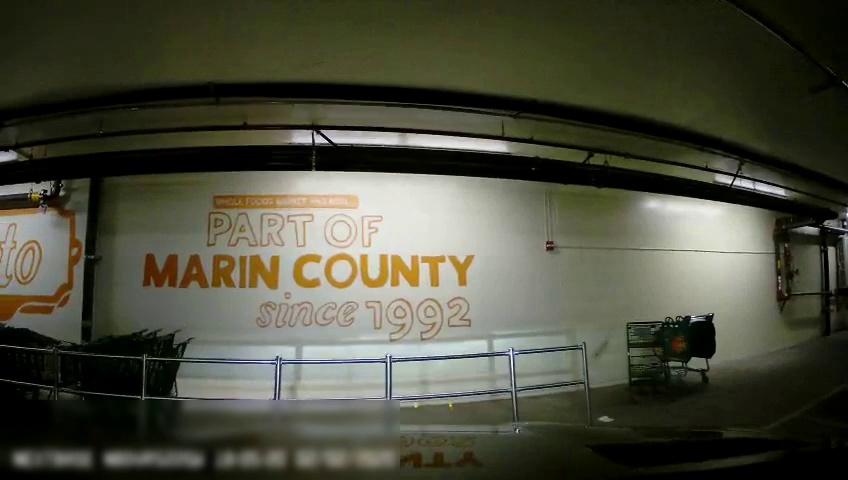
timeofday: Dusk/Dawn/Twilight
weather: Other
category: Drivable Space